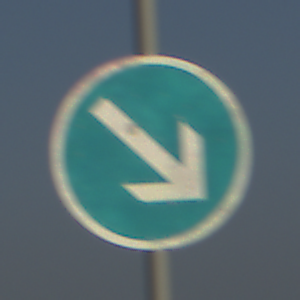
Verkehrszeichen: VorgeschriebeneVorbeifahrtRechts
Umgebung: Outdoor, Urban
Tageszeit: SunriseSunset
Wetter: Clear
Licht: Natural
Jahreszeit: NotSpecified
Kontrast: MediumContrast